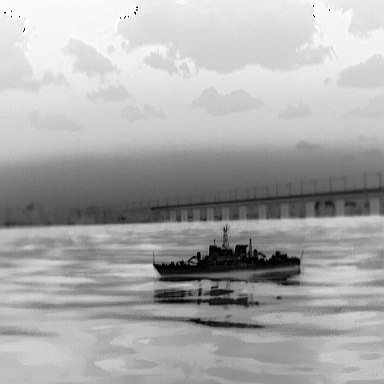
There is a warship in the infrared image.